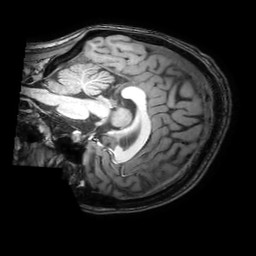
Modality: T1w
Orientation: sagittal
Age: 21
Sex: female
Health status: healthy
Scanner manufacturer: philips
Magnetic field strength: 3 T
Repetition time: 0.0079 s
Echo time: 0.0035 s